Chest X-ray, PA view. Patient: 46 years old, sex M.
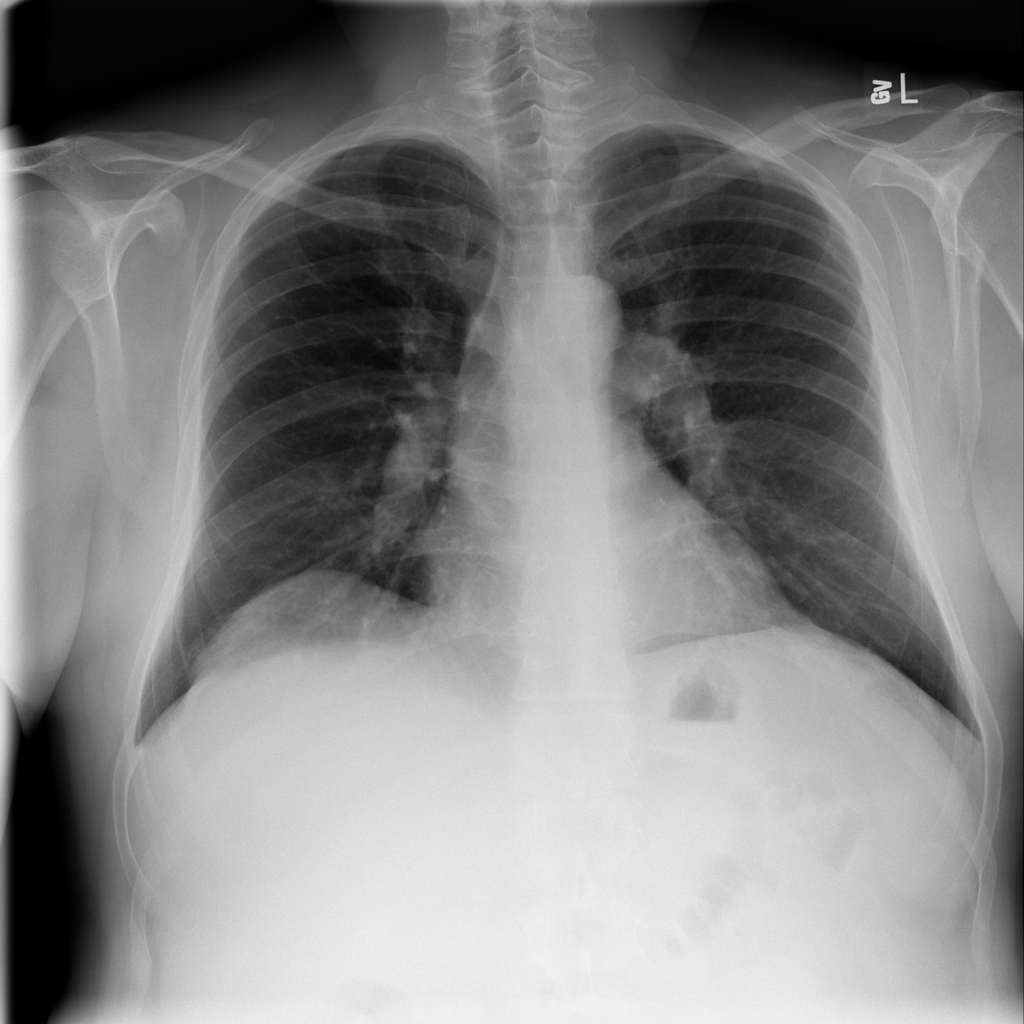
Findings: No Finding